Question: There was this old game (J2ME) but I cannot find it now in google.
The name was "Capture".(Accoring to the comments it's more like "Jezzball")
I tried to implement this game but I cannot come up with a good algorithm and data structues.
The ideas of the game is,

Can anyone suggest an algorithm?
(I hope the ideas is clear)
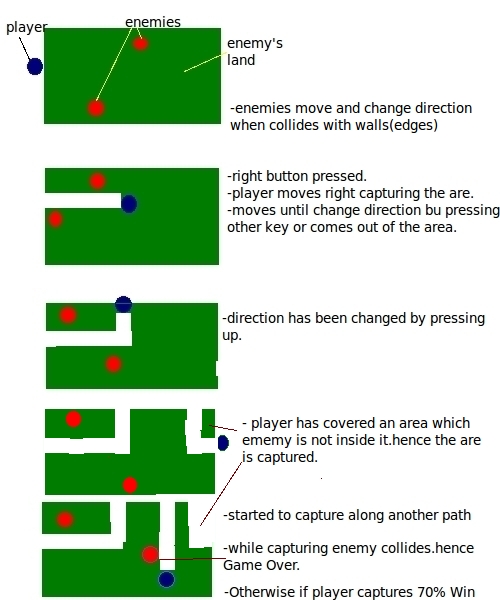
Answer: By algorithm, I guess you mean the design of the program. You would end up using several algorithms in the final game.
You would design this the same way you'd tackle any piece of software (there's nothing special about it being a game). First, you'd start with a specification, which you have. Then, you'd break it down into logical units:
- - -
and then you'd consider how they interact. For example, when the player moves, the board is updated. When an enemy moves, it checks the board to see if it has collided with the player. And so on.
As for the structure of the game, every game I've worked on does this:
'''
set up the world
while (playing)
{
draw the world
update the world
}
'''
In your case, the 'world' would be the board, the player and the enemies (it would also include the UI). There is a hierarchy here, the player and the enemies belong to the board, so you get:
'''
create_board
while (playing)
{
draw_board
update_board
}
'''
and 'draw_board' is:
'''
draw_background
draw_player
draw_enemies
'''
and 'update_board':
'''
update_player
update_enemies
'''
The 'update_' and 'draw_' functions can be further broken down. This is know as <URL>.
Designing the whole game for you would require a huge answer, and it would take away from you the fun of figuring these out for yourself. Hopefully this will get you started.